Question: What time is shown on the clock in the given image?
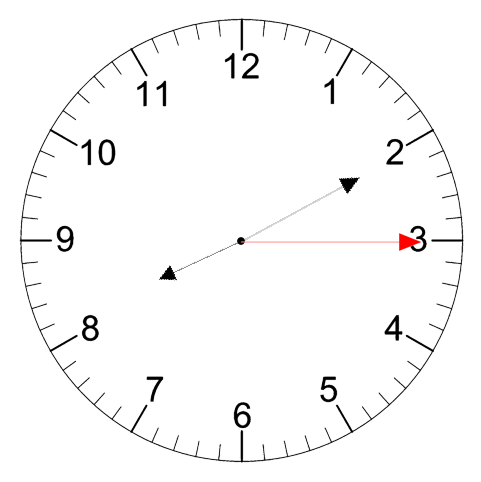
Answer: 08:10:15